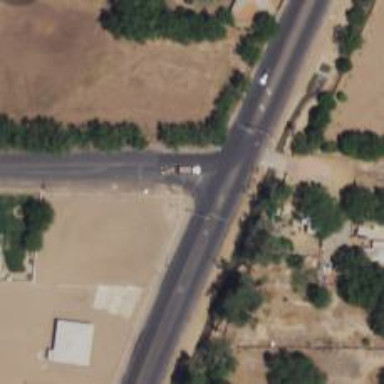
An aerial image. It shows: Solid stop line on the road.